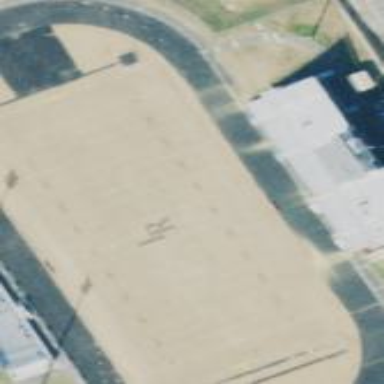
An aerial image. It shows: Bleachers on leisure land.